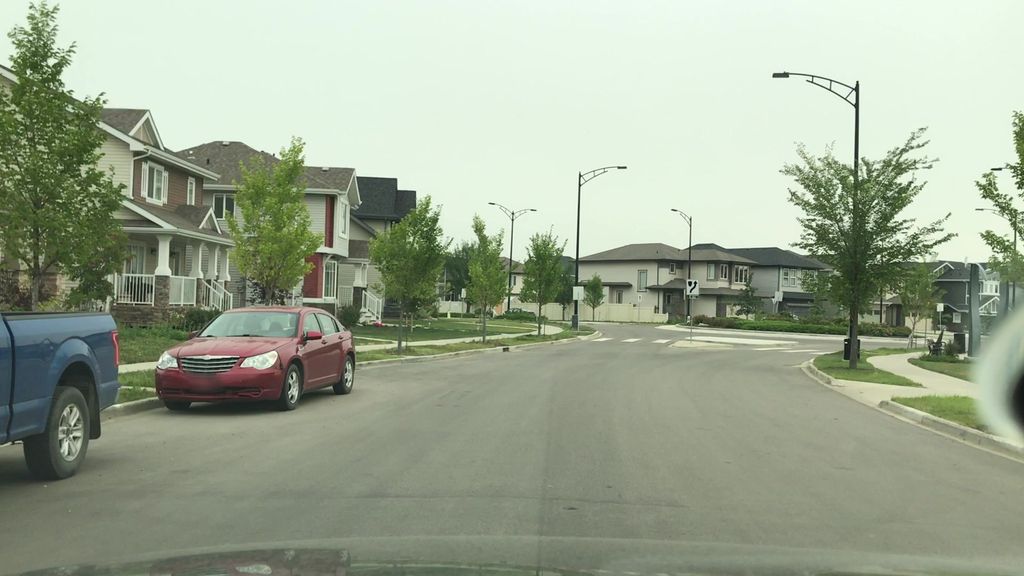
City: edmonton